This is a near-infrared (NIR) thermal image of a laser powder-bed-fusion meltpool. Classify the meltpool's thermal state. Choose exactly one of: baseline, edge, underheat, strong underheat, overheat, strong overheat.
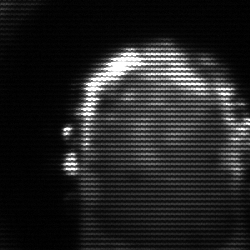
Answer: baseline